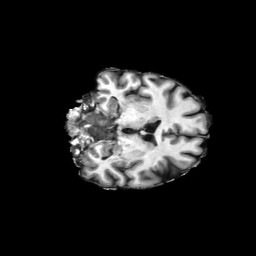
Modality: T1w
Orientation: coronal
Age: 55
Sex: female
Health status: ill